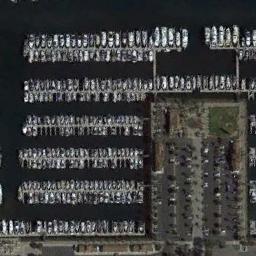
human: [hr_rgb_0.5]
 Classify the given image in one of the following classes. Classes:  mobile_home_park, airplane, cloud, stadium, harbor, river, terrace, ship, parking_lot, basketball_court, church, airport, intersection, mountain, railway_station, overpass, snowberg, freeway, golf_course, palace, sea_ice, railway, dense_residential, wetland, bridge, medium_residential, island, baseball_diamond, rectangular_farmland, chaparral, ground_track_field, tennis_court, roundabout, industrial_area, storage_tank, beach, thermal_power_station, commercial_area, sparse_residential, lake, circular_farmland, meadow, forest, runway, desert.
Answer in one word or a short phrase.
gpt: harbor